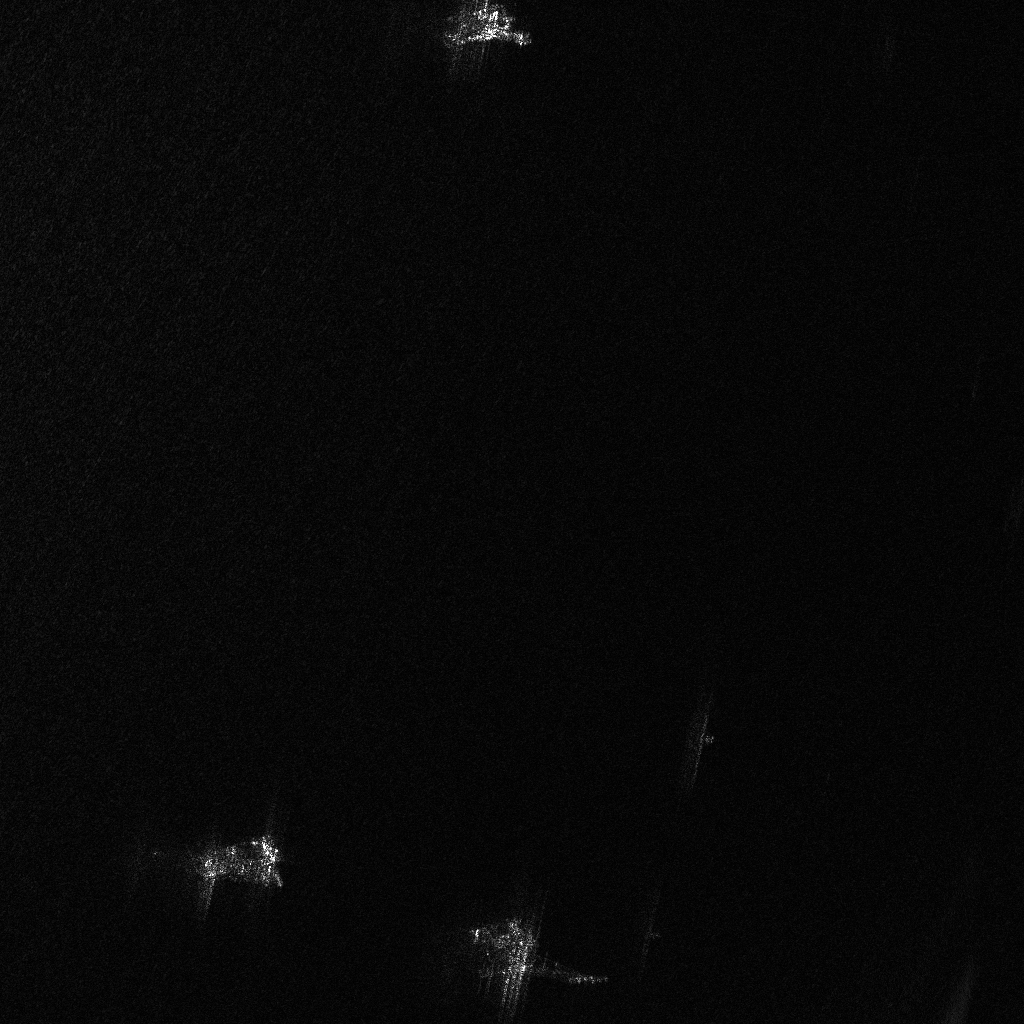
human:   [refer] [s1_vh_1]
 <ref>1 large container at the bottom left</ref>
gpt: <box>[[21, 79, 25, 88, 90]]</box>